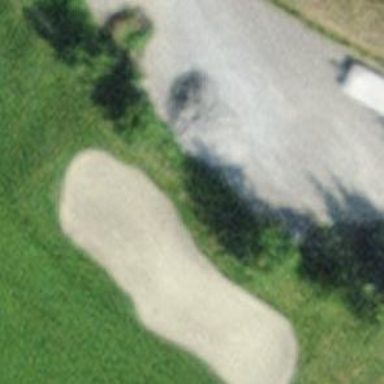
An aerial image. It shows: Golf bunker filled with natural sand.